Question: How can I rearrange a view's position in a ZStack by dragging it above or below another view (e.g. in this instance how can I rearrange the order of the cards in the deck by dragging a card above or below another card, to move the dragged card behind or in front of said card in deck).
I want for the card to change indices when dragged up or down in the stack and fluidly appear behind each and every card in the stack as it is dragged- and stay there on mouse up.
In other words, the card dragged and the cards above it should switch as I drag up and the card dragged and the cards below it should switch as I drag down.
I figure this has something to do with changing the ZStack order in 'struct CardView: View' and updating the position from inside 'DragGesture().onChanged' by evaluating how much the card has been dragged (perhaps by viewing the self.offset value) but I have not been able to work out how to do this in a reliable way.
Here's what I have right now:

Code:
'''
import SwiftUI
let cardSpace:CGFloat = 10
struct ContentView: View {
@State var cardColors: [Color] = [.orange, .green, .yellow, .purple, .red, .orange, .green, .yellow, .purple]
var body: some View {
HStack {
VStack {
CardView(colors: self.$cardColors)
}
}
.frame(maxWidth: .infinity, maxHeight: .infinity)
.position(x: 370, y: 300)
}
}
struct CardView: View {
@State var offset = CGSize.zero
@State var dragging:Bool = false
@State var tapped:Bool = false
@State var tappedLocation:Int = -1
@Binding var colors: [Color]
@State var locationDragged:Int = -1
var body: some View {
GeometryReader { reader in
ZStack {
ForEach(0..<self.colors.count, id: \.self) { i in
ColorCard(reader:reader, i:i, colors: self.$colors, offset: self.$offset, tappedLocation: self.$tappedLocation, locationDragged:self.$locationDragged, tapped: self.$tapped, dragging: self.$dragging)
}
}
}
.animation(.spring())
}
}
struct ColorCard: View {
var reader: GeometryProxy
var i:Int
@State var offsetHeightBeforeDragStarted: Int = 0
@Binding var colors: [Color]
@Binding var offset: CGSize
@Binding var tappedLocation:Int
@Binding var locationDragged:Int
@Binding var tapped:Bool
@Binding var dragging:Bool
var body: some View {
VStack {
Group {
VStack {
self.colors[i]
}
.frame(width: 300, height: 400)
.cornerRadius(20).shadow(radius: 20)
.offset(
x: (self.locationDragged == i) ? CGFloat(i) * self.offset.width / 14
: 0,
y: (self.locationDragged == i) ? CGFloat(i) * self.offset.height / 4
: 0
)
.offset(
x: (self.tapped && self.tappedLocation != i) ? 100 : 0,
y: (self.tapped && self.tappedLocation != i) ? 0 : 0
)
.position(x: reader.size.width / 2, y: (self.tapped && self.tappedLocation == i) ? -(cardSpace * CGFloat(i)) + 0 : reader.size.height / 2)
}
.rotationEffect(
(i % 2 == 0) ? .degrees(-0.2 * Double(arc4random_uniform(15)+1) ) : .degrees(0.2 * Double(arc4random_uniform(15)+1) )
)
.onTapGesture() { //Show the card
self.tapped.toggle()
self.tappedLocation = self.i
}
.gesture(
DragGesture()
.onChanged { gesture in
self.locationDragged = self.i
self.offset = gesture.translation
self.dragging = true
}
.onEnded { _ in
self.locationDragged = -1 //Reset
self.offset = .zero
self.dragging = false
self.tapped = false //enable drag to dismiss
self.offsetHeightBeforeDragStarted = Int(self.offset.height)
}
)
}.offset(y: (cardSpace * CGFloat(i)))
}
}
'''
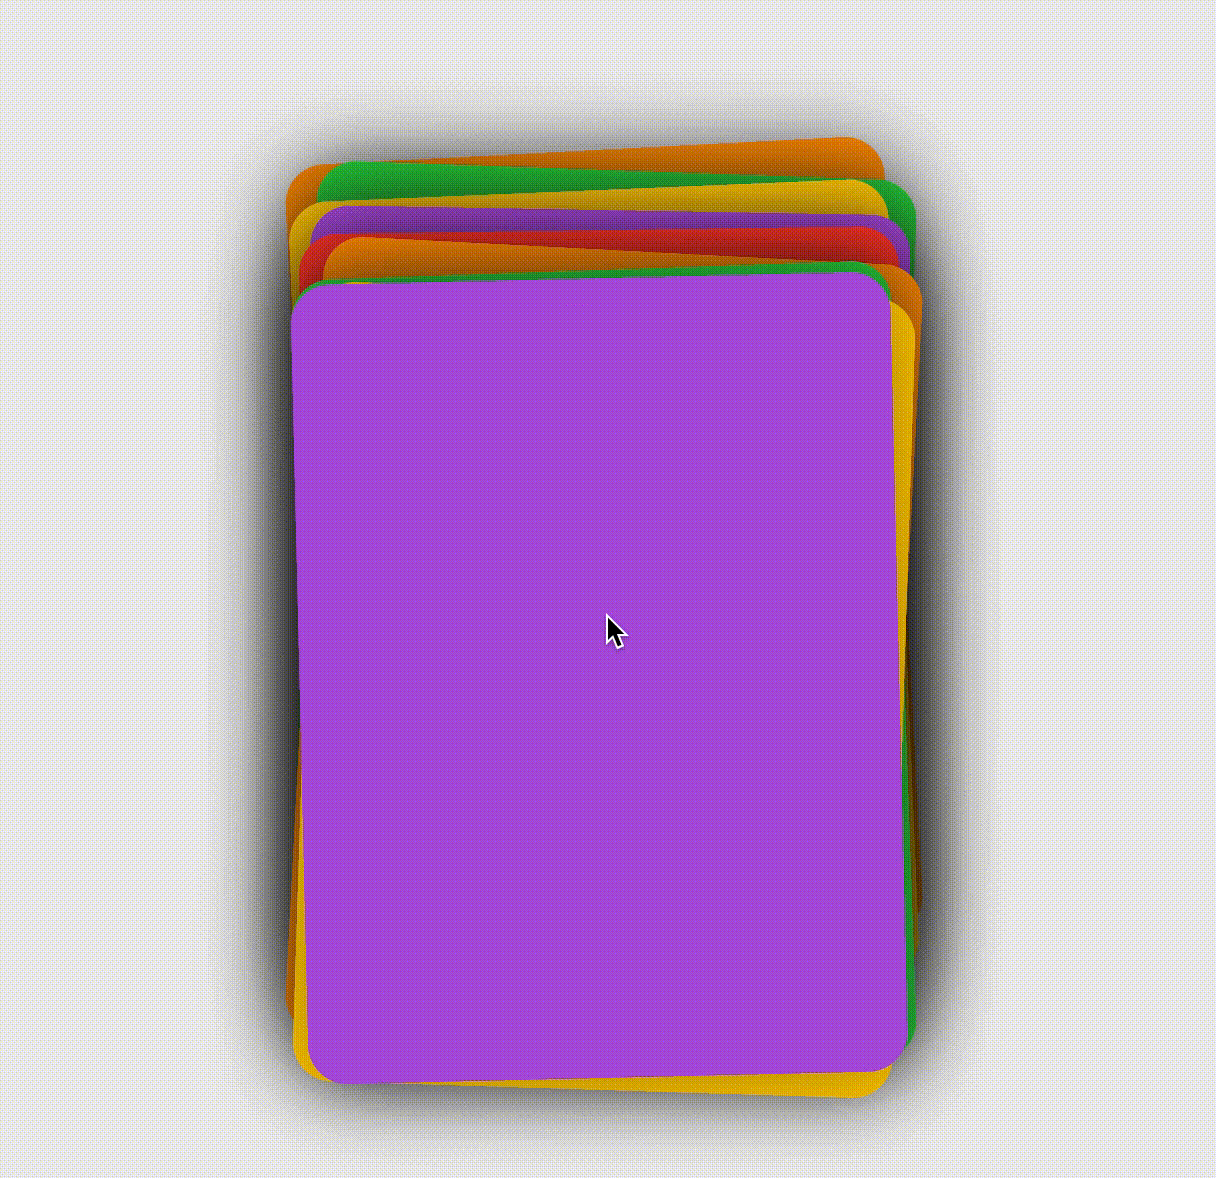
Answer: check this out:
the "trick" is that you just need to reorder the z order of the items. therefore you have to "hold" the cards in an array.
'''
let cardSpace:CGFloat = 10
struct Card : Identifiable, Hashable, Equatable {
static func == (lhs: Card, rhs: Card) -> Bool {
lhs.id == rhs.id
}
func hash(into hasher: inout Hasher) {
hasher.combine(id)
}
var id = UUID()
var intID : Int
static let cardColors: [Color] = [.orange, .green, .yellow, .purple, .red, .orange, .green, .yellow, .purple]
var zIndex : Int
var color : Color
}
class Data: ObservableObject {
@Published var cards : [Card] = []
init() {
for i in 0..<Card.cardColors.count {
cards.append(Card(intID: i, zIndex: i, color: Card.cardColors[i]))
}
}
}
struct ContentView: View {
@State var data : Data = Data()
var body: some View {
HStack {
VStack {
CardView().environmentObject(data)
}
}
.frame(maxWidth: .infinity, maxHeight: .infinity)
// .position(x: 370, y: 300)
}
}
struct CardView: View {
@EnvironmentObject var data : Data
@State var offset = CGSize.zero
@State var dragging:Bool = false
@State var tapped:Bool = false
@State var tappedLocation:Int = -1
@State var locationDragged:Int = -1
var body: some View {
GeometryReader { reader in
ZStack {
ForEach(self.data.cards, id: \.self) { card in
ColorCard(card: card, reader:reader, offset: self.$offset, tappedLocation: self.$tappedLocation, locationDragged:self.$locationDragged, tapped: self.$tapped, dragging: self.$dragging)
.environmentObject(self.data)
.zIndex(Double(card.zIndex))
}
}
}
.animation(.spring())
}
}
struct ColorCard: View {
@EnvironmentObject var data : Data
var card: Card
var reader: GeometryProxy
@State var offsetHeightBeforeDragStarted: Int = 0
@Binding var offset: CGSize
@Binding var tappedLocation:Int
@Binding var locationDragged:Int
@Binding var tapped:Bool
@Binding var dragging:Bool
var body: some View {
VStack {
Group {
VStack {
card.color
}
.frame(width: 300, height: 400)
.cornerRadius(20).shadow(radius: 20)
.offset(
x: (self.locationDragged == card.intID) ? CGFloat(card.zIndex) * self.offset.width / 14
: 0,
y: (self.locationDragged == card.intID) ? CGFloat(card.zIndex) * self.offset.height / 4
: 0
)
.offset(
x: (self.tapped && self.tappedLocation != card.intID) ? 100 : 0,
y: (self.tapped && self.tappedLocation != card.intID) ? 0 : 0
)
.position(x: reader.size.width / 2, y: (self.tapped && self.tappedLocation == card.intID) ? -(cardSpace * CGFloat(card.zIndex)) + 0 : reader.size.height / 2)
}
.rotationEffect(
(card.zIndex % 2 == 0) ? .degrees(-0.2 * Double(arc4random_uniform(15)+1) ) : .degrees(0.2 * Double(arc4random_uniform(15)+1) )
)
.onTapGesture() { //Show the card
self.tapped.toggle()
self.tappedLocation = self.card.intID
}
.gesture(
DragGesture()
.onChanged { gesture in
self.locationDragged = self.card.intID
self.offset = gesture.translation
if self.offset.height > 60 ||
self.offset.height < -60 {
withAnimation {
if let index = self.data.cards.firstIndex(of: self.card) {
self.data.cards.remove(at: index)
self.data.cards.append(self.card)
for index in 0..<self.data.cards.count {
self.data.cards[index].zIndex = index
}
}
}
}
self.dragging = true
}
.onEnded { _ in
self.locationDragged = -1 //Reset
self.offset = .zero
self.dragging = false
self.tapped = false //enable drag to dismiss
self.offsetHeightBeforeDragStarted = Int(self.offset.height)
}
)
}.offset(y: (cardSpace * CGFloat(card.zIndex)))
}
}
struct ContentView_Previews: PreviewProvider {
static var previews: some View {
ContentView().environmentObject(Data())
}
}
'''
<URL>